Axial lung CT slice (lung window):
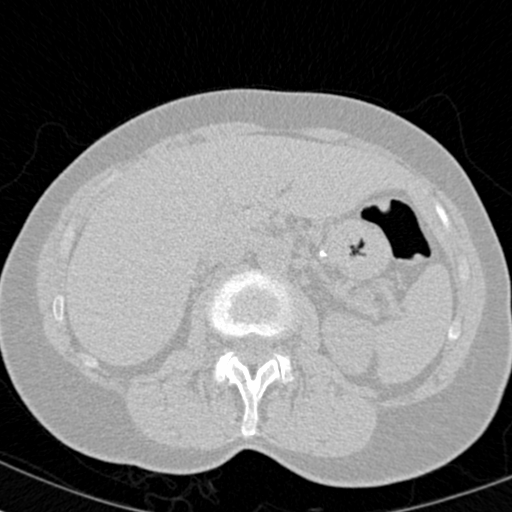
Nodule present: no